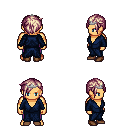
a pixel art fantasy rpg character, male body template, human, tanned skin, blue robe, magenta pants, white blonde pixie cut hairstyle, silver tiara, brown shoes, four views (front, back, left, right), 2x2 character sprite sheet, small pixel art, hard edges, no anti-aliasing